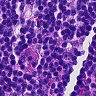
Metastatic tissue present: no